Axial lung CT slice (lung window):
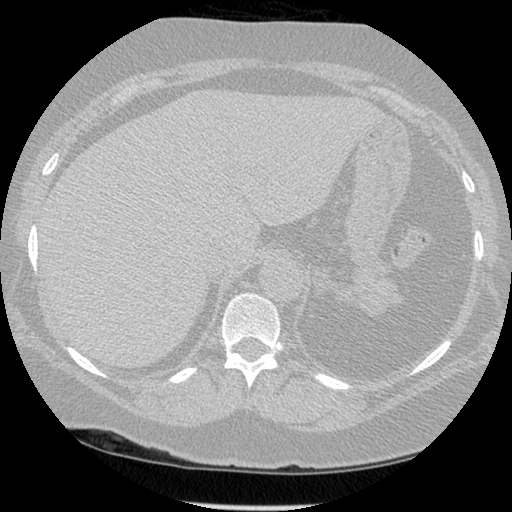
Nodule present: no